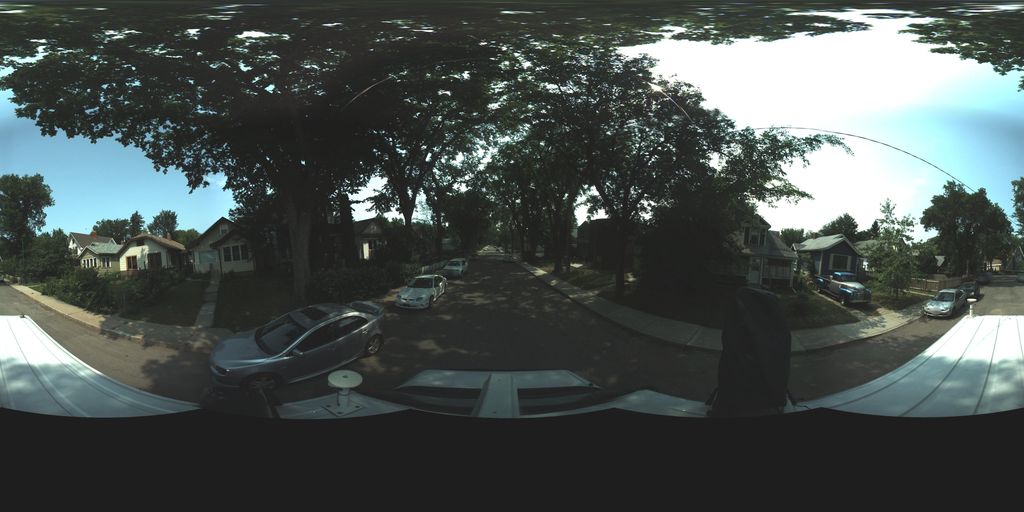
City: saskatoon